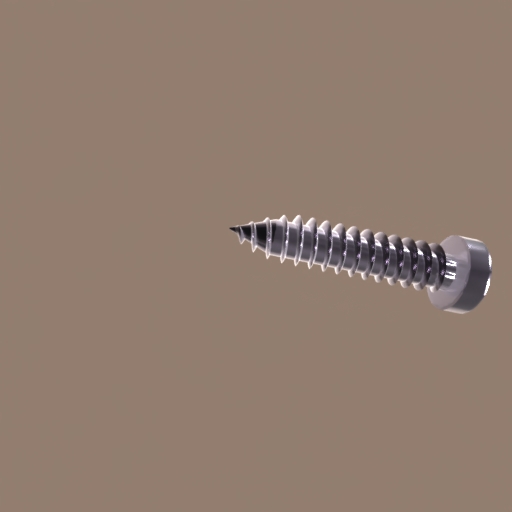
Label: screw